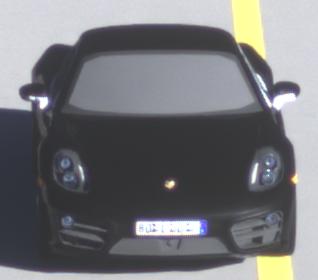
Make: Porsche
Model: Cayman
Detailed model: Cayman (981C)
Model produced from: 2013/03
Model produced until: 2014/04
Doors: 2
Color: black
Road condition: dry road
Daytime: sunrise or sunset
Contrast: medium contrast